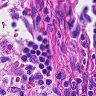
Metastatic tissue present: no